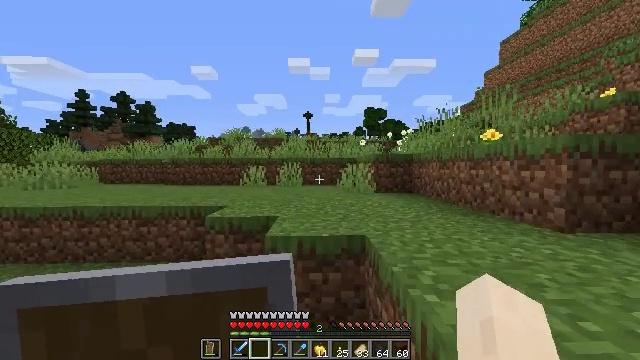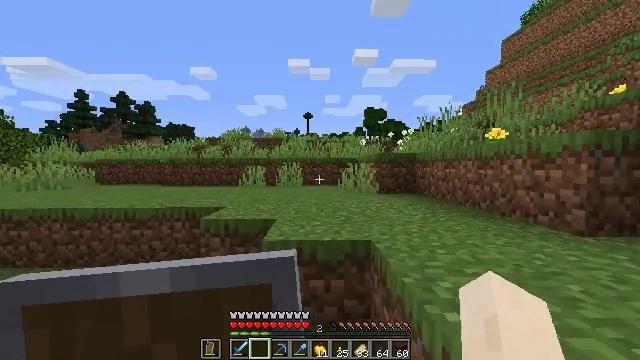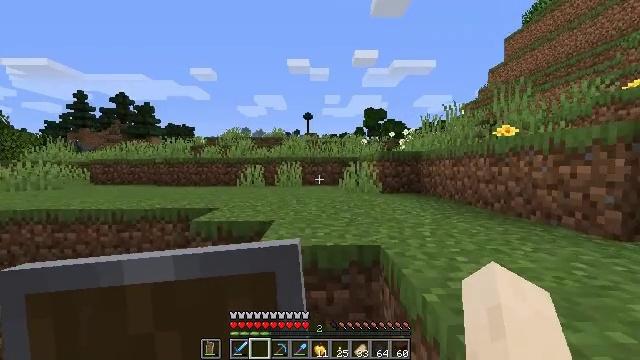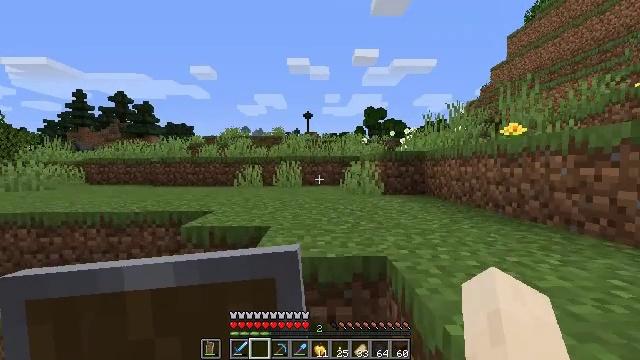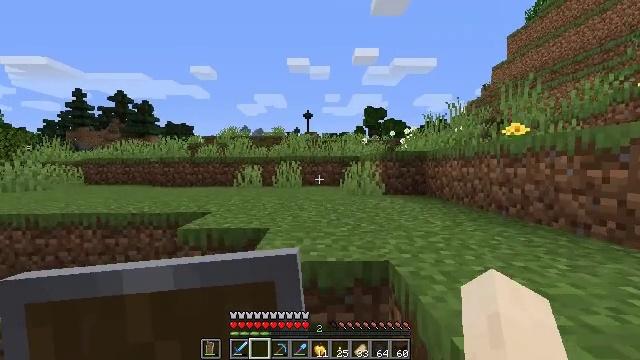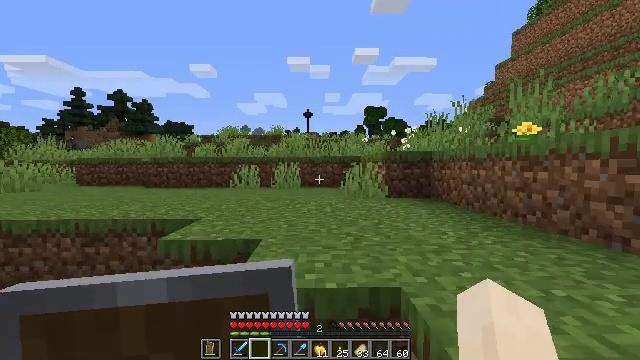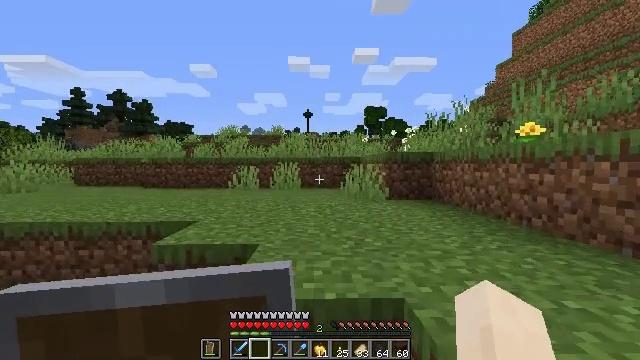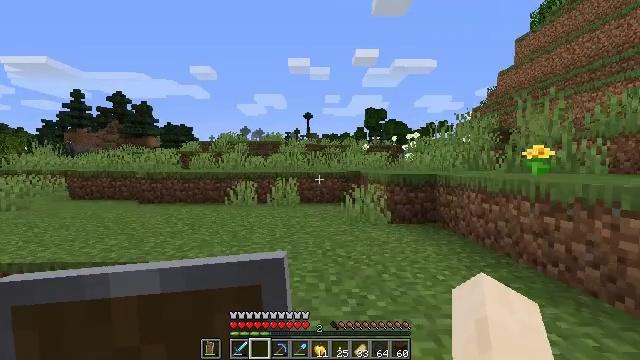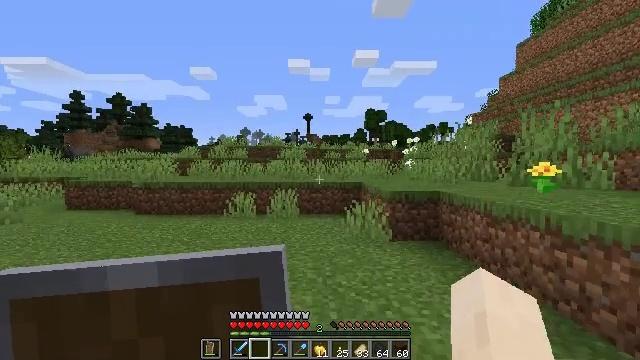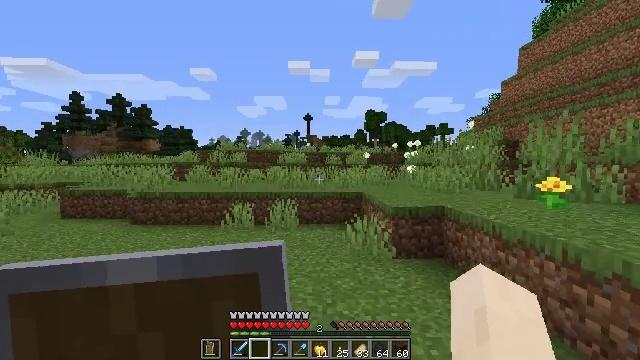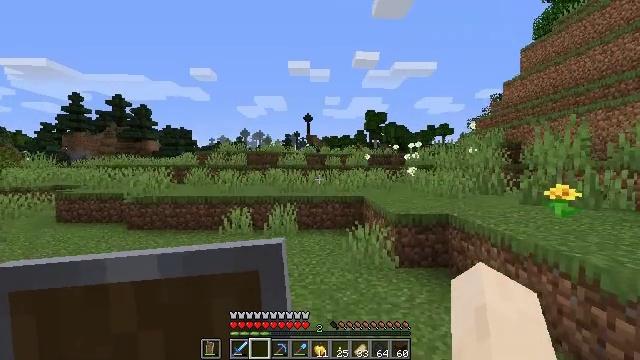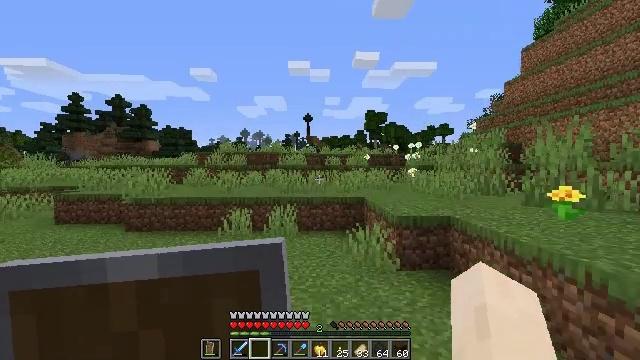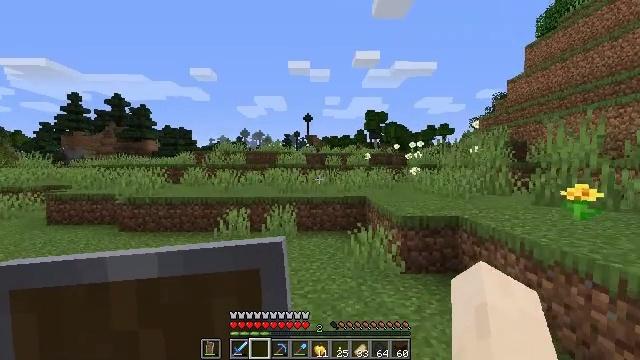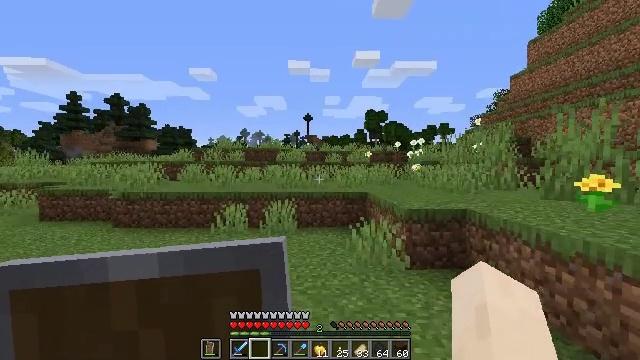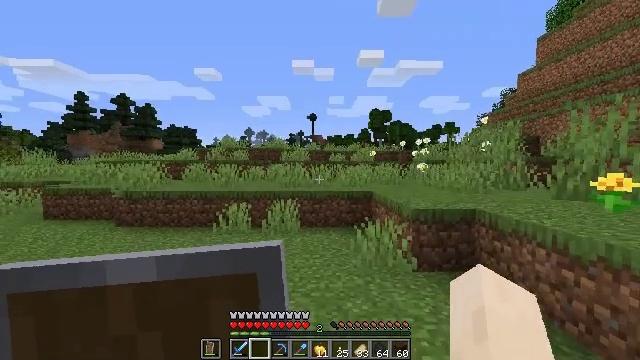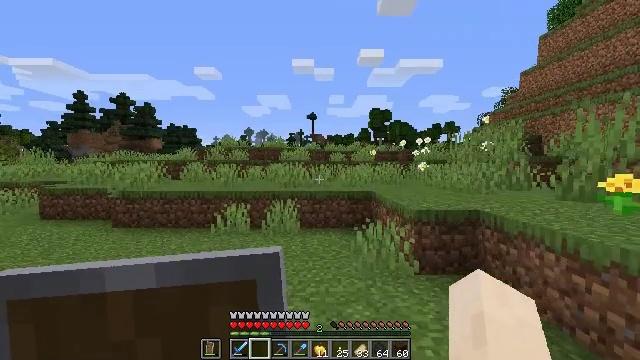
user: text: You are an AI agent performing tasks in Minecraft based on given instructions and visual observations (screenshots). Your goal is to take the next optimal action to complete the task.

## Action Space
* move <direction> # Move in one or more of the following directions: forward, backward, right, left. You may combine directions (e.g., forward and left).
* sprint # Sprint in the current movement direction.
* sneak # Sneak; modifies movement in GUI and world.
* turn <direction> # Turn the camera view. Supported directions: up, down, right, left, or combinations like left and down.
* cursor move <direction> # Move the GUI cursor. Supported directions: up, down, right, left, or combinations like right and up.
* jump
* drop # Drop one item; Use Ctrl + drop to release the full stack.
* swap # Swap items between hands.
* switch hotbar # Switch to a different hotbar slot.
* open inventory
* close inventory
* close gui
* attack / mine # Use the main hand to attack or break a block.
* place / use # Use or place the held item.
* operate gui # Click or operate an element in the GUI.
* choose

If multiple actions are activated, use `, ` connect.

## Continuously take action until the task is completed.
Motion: motion action
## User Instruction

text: Dig up the grass block for dirt.
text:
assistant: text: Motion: move forward
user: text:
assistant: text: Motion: move forward
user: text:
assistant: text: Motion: move forward
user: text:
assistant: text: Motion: move forward
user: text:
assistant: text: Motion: move forward
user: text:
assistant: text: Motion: move forward, jump
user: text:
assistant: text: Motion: move forward, jump
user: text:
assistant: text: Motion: move forward, jump
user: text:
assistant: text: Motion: move forward, jump
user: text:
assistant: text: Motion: move forward, jump
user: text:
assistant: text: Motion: move forward, jump
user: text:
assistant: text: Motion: move forward, jump
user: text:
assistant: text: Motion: move forward, jump
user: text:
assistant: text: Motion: move forward, jump
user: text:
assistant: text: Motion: move forward, jump
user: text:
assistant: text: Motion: move forward, jump
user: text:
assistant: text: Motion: move forward, jump
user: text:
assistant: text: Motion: move forward, jump
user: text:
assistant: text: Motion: move forward, jump
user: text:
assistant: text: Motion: move forward, jump
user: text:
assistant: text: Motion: move forward, jump
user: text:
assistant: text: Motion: move forward, jump
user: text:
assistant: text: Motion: move forward
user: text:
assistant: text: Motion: move forward
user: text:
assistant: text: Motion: move forward
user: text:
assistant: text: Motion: move forward
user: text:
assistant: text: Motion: move forward
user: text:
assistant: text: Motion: move forward
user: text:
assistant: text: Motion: move forward
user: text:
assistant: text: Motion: move forward